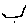
Label: hexagon